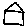
Label: house